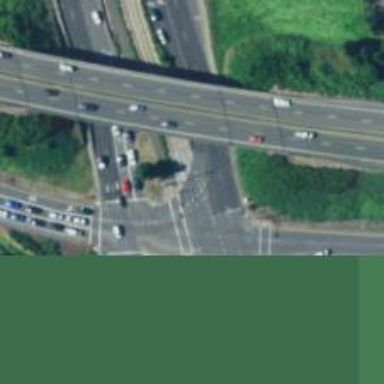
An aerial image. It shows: Busway road.